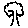
Label: tree